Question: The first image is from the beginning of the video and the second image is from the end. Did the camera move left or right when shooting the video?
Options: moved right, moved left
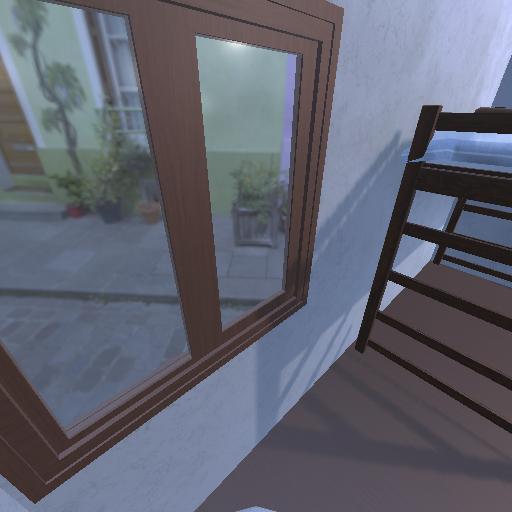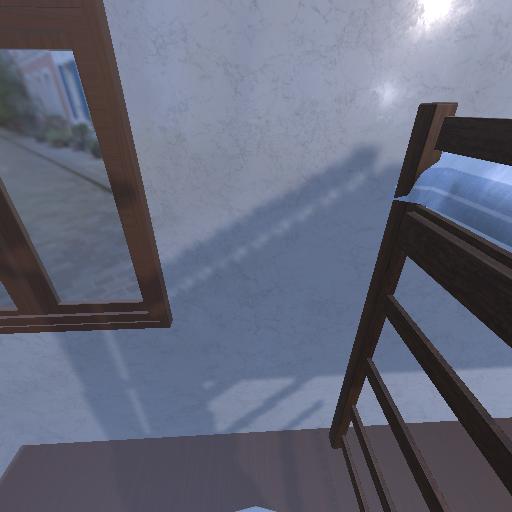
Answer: moved right